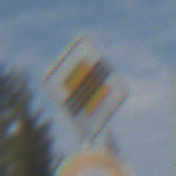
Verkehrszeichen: EndeVorfahrtsstrasse
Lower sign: Geschwindigkeit60
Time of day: Midday
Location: Outdoor (Suburban)
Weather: PartlyCloudy
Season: NotSpecified
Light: Natural